Question: In PowerPoint, if I've selected text with multiple sizes, I can hit the "Increase Font Size" or "Decrease Font Size" to have each 'TextRange' grow/shrink by one "step" :

I almost have a manual solution as follows:
'''
Sub GrowText(ByRef t_range as TextRange)
Dim sub_range as TextRange
For Each sub_range in SplitBySizes(t_range)
sub_range.Font.size = NextSize(sub_range.Font.size)
Next sub_range
End Sub
'''
The 'NextSize' function uses a static array '(8, 9, 10, 10.5, 11, 12, 14, 16, 18, 20, 24, 28, 32, 26, 40, 44, 48, 54, 60, 66, 72, 80, 88, 96)' to find the next biggest font size, and I know how to implement it. What I don't know how to do is implement 'SplitBySizes', which should return an 'Array' of 'TextRange' objects with text having the same size. Is there a way of doing that without looping character by character? I'm eventually going to move this code into a COM application.
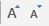
Answer: Try something based on this instead:
'''
For each sub_range in t_range.Runs
'''
Each bit of text with formatting different from the previous text is a Run.